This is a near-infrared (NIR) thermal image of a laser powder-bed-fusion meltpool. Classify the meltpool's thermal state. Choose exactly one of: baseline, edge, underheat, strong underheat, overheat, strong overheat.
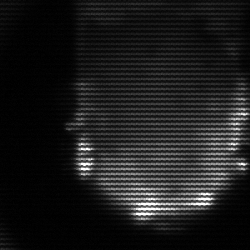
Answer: baseline